Question: Need to validate label values(get from database) and TextBox values(user enters). If Textbox field value is greater than label value means, have to show error or warning message.

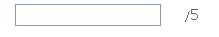
Answer: Here's a simple Javascript validator that does what your looking for.
<URL>
### Output:
>
### Script:
'''
document.getElementById( 'numbers' ).addEventListener( 'keyup', function ( event ) {
if( event.srcElement.className == 'validate' ) {
var value = event.srcElement.value,
validationValue = event.srcElement.nextSibling.textContent;
if( isNaN( value ) ) {
event.srcElement.nextSibling.className = 'error-nan';
} else if( parseInt( value ) > parseInt( validationValue ) ) {
event.srcElement.nextSibling.className = 'error-too-large';
} else {
event.srcElement.nextSibling.className = '';
};
};
} );
'''
### HTML:
'''
<form id="numbers">
<input class="validate" /><label>15</label><br />
<input class="validate" /><label>7</label><br />
</form>
'''
### CSS:
'''
.error-too-large::after {
color: red;
content: 'value too large';
padding-left: 5px;
}
.error-nan::after {
color: red;
content: 'value not a number';
padding-left: 5px;
}
'''